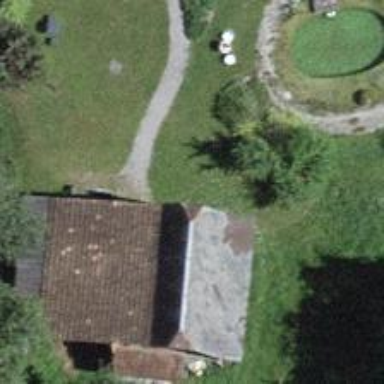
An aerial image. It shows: Barn.